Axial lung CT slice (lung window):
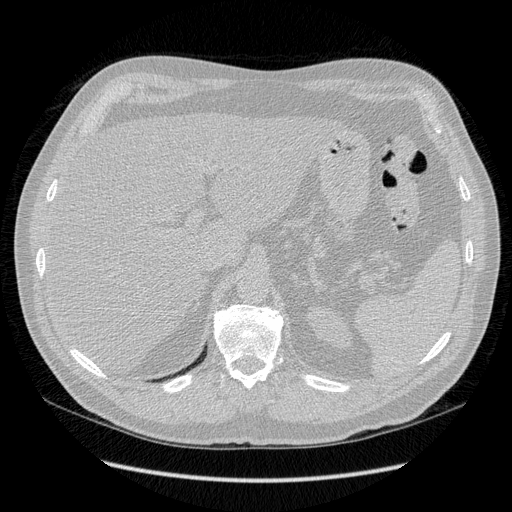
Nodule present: no